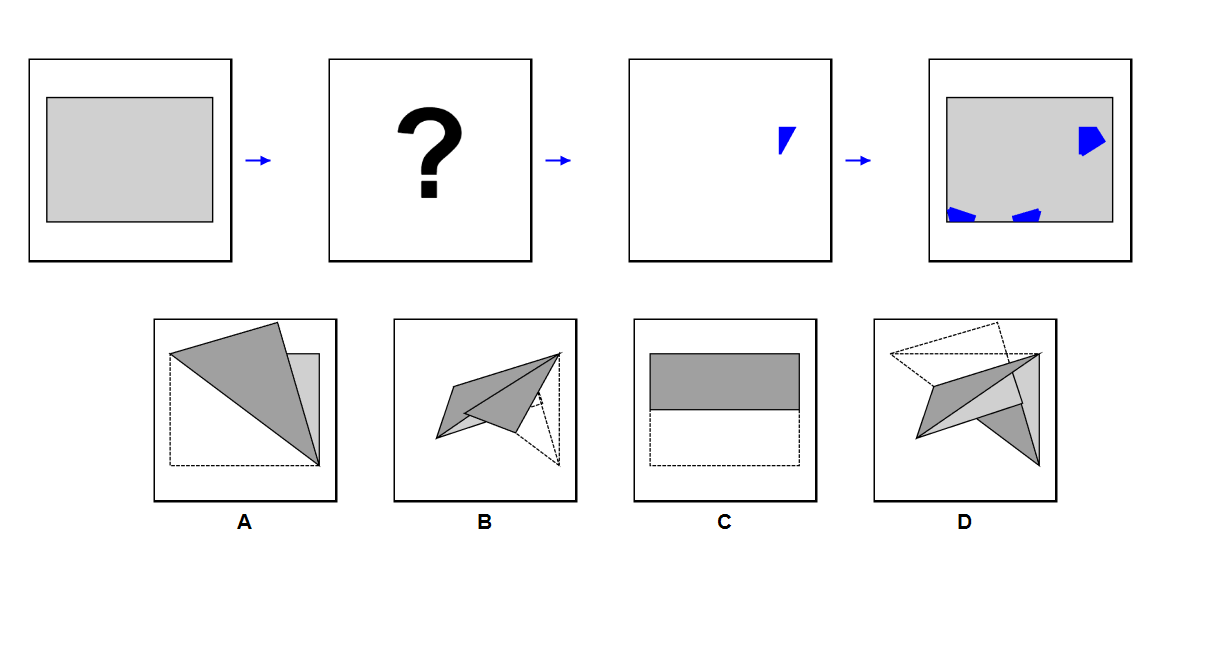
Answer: C